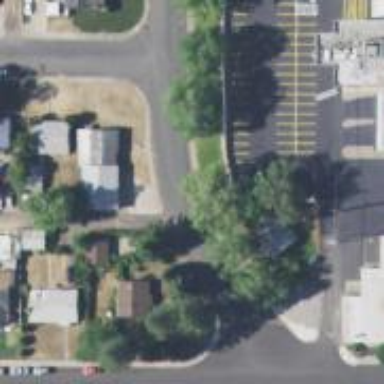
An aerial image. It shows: Alley classified as service road.